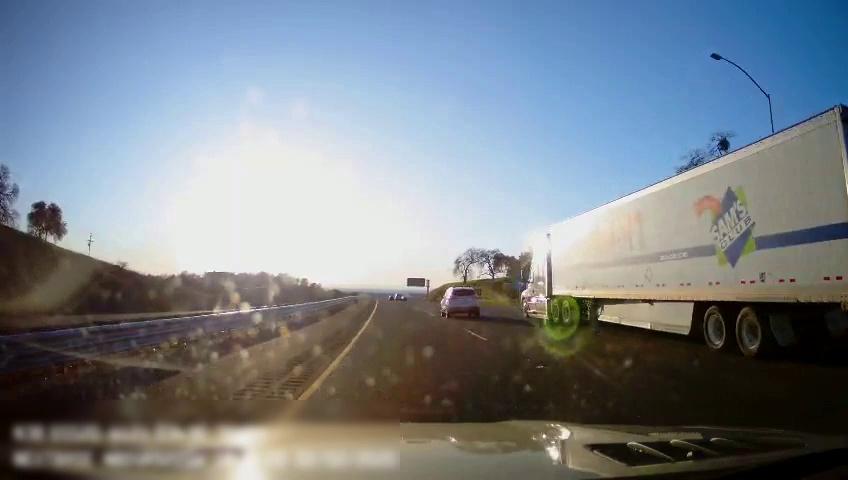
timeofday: Day
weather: Sunny
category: Drivable Space
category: Drivable Space
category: Vehicles | SUV
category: Vehicles | Other LV
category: Lanes | Current Lane
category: Lanes | Alternate Lane
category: Traffic | Signs